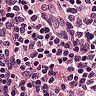
Metastatic tissue present: no